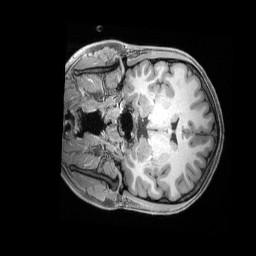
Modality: T1w
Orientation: coronal
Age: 24
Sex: female
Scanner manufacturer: siemens
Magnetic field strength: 3 T
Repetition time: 2.4 s
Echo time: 0.00228 s